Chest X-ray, AP view. Patient: 56 years old, sex M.
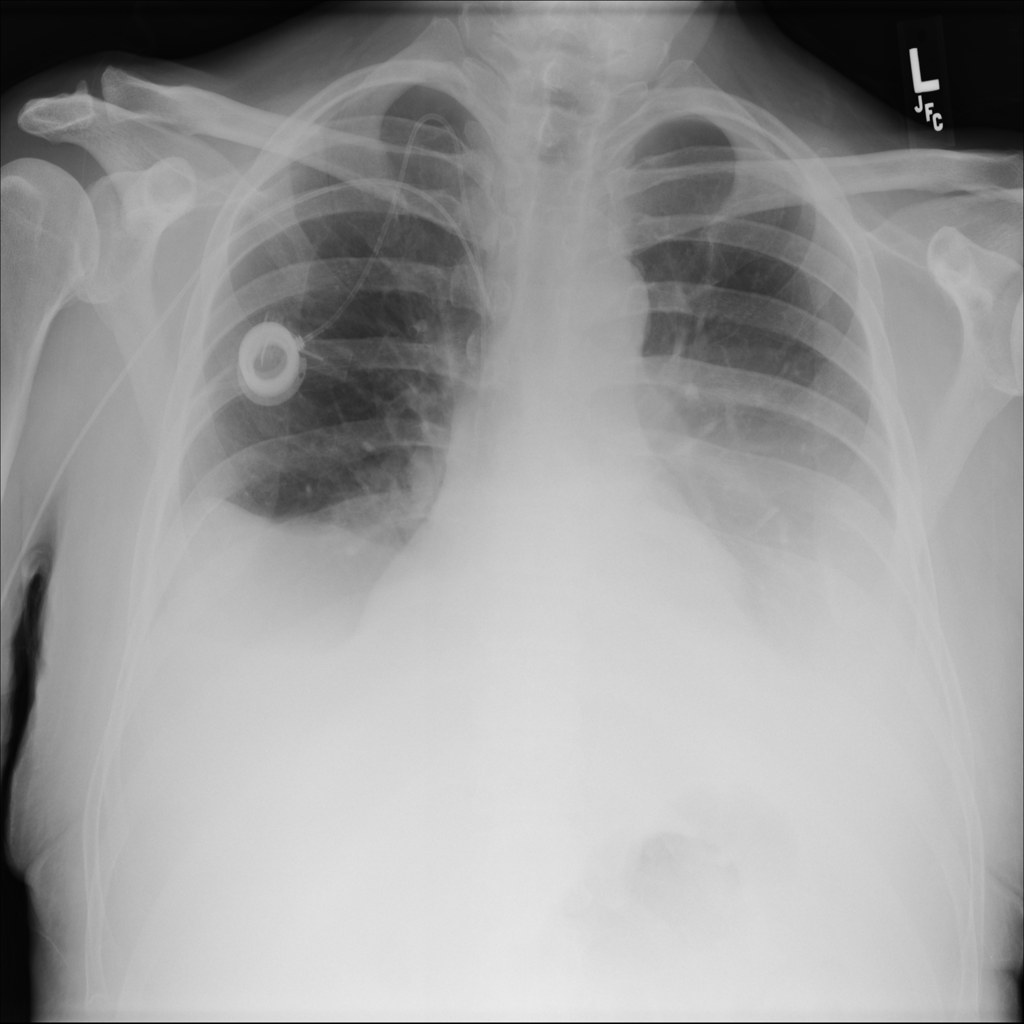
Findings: Effusion